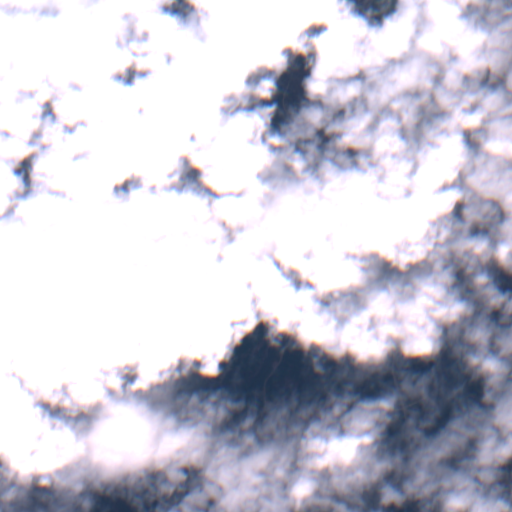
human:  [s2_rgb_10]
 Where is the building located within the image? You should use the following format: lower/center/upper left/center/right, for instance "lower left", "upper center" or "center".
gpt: The building is located in the upper right of the image.
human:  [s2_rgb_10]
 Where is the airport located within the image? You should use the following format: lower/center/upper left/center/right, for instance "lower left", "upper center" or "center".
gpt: There is no airport in the image.